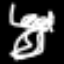
Label: leaf